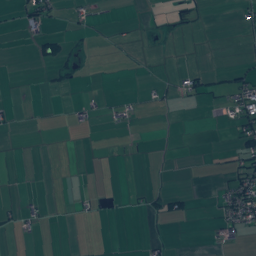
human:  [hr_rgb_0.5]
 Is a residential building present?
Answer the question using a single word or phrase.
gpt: yes

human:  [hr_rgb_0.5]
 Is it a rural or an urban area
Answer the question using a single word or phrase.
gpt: rural

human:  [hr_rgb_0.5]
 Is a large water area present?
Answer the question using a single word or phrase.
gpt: yes

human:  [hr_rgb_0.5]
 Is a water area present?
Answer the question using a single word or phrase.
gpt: yes

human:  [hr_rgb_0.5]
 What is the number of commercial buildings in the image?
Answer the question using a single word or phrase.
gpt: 2

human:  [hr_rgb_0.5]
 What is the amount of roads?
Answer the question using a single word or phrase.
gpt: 51

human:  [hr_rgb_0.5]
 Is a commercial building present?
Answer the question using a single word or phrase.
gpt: yes

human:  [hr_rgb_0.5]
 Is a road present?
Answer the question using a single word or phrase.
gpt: yes

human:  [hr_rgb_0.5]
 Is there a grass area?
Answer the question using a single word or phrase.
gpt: yes

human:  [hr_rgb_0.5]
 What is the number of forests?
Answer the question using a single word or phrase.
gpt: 31

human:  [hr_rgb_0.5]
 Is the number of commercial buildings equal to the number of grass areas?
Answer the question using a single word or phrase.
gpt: no

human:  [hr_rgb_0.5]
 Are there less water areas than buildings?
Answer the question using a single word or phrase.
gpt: yes

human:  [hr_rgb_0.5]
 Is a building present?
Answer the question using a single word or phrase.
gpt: yes

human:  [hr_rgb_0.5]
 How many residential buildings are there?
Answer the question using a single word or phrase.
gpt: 383

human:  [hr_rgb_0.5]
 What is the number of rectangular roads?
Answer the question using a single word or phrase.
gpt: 0

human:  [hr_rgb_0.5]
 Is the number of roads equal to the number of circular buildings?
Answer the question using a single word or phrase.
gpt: no

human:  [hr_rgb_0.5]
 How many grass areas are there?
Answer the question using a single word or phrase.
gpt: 218

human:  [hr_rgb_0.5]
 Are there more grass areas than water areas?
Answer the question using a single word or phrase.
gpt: yes

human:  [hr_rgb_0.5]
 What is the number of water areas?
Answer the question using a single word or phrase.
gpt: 30

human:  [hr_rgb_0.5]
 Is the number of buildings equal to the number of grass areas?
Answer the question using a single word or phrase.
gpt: no

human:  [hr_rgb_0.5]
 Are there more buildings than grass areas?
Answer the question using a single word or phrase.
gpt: yes

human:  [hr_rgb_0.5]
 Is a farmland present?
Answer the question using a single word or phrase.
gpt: yes

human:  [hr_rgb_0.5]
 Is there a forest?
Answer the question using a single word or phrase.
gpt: yes

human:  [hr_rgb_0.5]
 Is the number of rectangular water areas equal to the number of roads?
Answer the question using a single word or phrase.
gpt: no

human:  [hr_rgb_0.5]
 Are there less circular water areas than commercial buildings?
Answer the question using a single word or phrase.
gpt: yes

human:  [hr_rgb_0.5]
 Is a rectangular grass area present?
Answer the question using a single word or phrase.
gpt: yes

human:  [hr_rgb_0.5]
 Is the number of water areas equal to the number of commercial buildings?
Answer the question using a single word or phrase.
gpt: no

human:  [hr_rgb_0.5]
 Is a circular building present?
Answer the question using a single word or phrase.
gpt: yes

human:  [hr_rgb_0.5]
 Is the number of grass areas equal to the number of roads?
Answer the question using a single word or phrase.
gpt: no

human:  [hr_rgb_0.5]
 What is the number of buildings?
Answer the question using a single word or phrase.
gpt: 385

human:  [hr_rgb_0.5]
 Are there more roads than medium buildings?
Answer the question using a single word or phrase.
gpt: yes

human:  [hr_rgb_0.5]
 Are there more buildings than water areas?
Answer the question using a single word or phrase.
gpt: yes

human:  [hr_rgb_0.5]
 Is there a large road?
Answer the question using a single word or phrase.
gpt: no

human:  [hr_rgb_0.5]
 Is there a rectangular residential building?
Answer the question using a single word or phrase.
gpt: yes

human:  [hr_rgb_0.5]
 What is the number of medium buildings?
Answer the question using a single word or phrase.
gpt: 11

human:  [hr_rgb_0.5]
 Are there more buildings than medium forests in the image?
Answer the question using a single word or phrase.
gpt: yes

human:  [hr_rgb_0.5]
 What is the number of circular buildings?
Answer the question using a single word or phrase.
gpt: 2

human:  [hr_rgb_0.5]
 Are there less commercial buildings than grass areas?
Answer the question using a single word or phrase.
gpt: yes

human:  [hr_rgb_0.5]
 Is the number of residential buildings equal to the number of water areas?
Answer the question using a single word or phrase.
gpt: no

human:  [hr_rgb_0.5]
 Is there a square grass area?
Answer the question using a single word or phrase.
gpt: no

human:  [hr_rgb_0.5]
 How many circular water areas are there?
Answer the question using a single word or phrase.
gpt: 0

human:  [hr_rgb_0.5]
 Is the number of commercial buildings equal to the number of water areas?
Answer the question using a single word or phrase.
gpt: no

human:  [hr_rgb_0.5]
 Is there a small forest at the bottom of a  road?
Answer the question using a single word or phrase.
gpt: yes

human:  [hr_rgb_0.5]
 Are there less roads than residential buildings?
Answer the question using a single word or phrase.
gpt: yes

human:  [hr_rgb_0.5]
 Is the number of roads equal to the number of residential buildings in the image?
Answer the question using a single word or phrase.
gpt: no

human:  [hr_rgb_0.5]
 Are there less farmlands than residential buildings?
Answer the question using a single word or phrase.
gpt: yes

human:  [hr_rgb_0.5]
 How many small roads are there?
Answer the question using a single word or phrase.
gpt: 51

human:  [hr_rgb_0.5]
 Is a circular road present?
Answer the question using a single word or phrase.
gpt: no

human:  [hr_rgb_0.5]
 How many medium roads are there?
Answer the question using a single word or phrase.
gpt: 0

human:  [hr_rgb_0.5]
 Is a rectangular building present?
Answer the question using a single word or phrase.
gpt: yes

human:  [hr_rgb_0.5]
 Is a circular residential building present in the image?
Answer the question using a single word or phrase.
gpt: yes

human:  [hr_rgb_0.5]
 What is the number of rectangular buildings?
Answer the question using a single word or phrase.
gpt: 201

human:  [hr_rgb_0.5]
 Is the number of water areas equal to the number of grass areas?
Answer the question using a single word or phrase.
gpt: no

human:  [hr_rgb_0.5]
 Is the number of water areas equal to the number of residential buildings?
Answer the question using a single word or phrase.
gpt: no

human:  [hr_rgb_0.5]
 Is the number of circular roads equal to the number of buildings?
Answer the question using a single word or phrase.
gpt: no

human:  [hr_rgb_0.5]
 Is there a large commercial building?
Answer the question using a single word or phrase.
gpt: no

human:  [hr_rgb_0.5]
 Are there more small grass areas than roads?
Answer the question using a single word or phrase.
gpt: no

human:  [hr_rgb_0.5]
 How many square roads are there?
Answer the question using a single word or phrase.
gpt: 0

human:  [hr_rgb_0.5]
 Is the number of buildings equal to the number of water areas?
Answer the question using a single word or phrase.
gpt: no

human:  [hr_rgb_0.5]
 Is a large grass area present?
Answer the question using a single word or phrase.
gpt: yes

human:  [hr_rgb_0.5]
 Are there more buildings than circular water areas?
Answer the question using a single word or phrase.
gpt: yes

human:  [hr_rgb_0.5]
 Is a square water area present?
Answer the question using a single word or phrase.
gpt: no

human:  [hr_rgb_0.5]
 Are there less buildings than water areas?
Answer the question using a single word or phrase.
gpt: no

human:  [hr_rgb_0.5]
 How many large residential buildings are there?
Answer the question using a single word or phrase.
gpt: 2